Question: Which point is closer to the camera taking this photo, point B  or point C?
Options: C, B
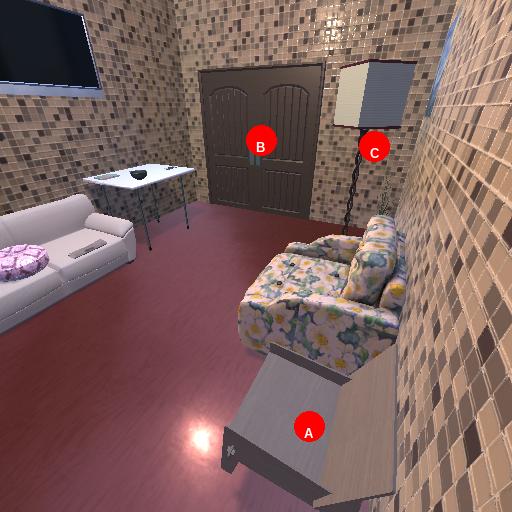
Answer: C